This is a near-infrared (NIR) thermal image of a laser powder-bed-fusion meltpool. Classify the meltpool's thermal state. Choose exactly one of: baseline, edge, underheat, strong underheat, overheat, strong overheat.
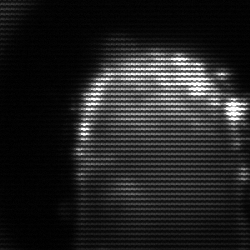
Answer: baseline